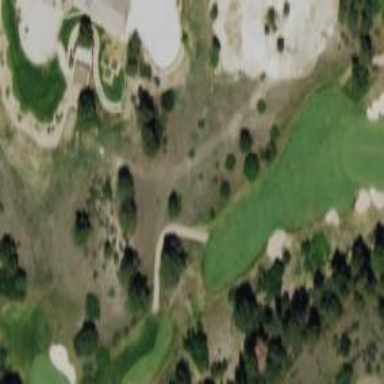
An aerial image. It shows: Golf fairway surrounded by grass.